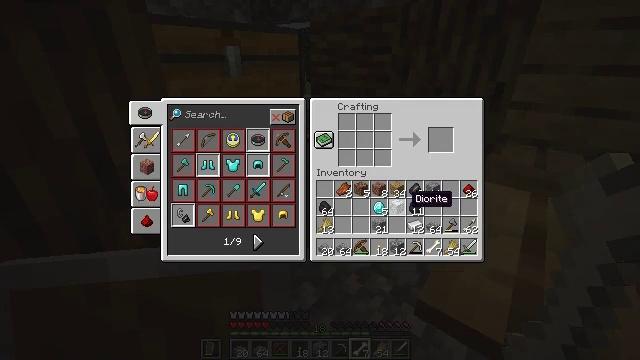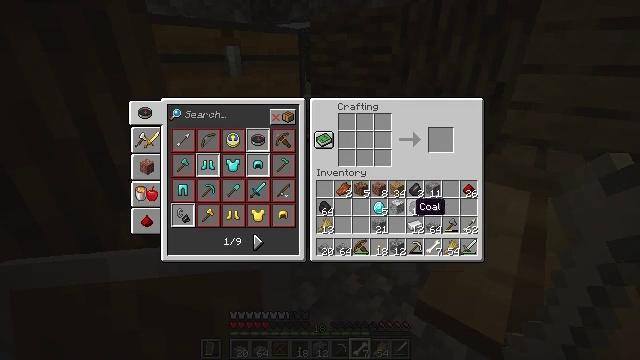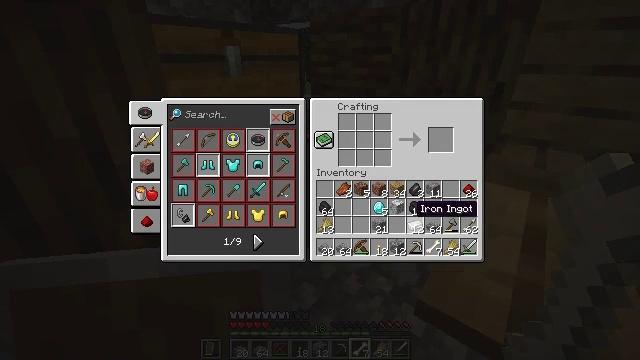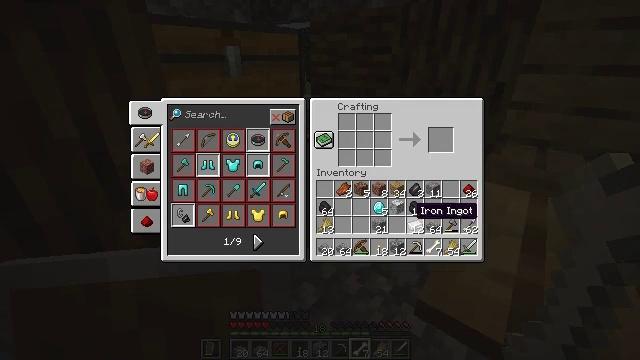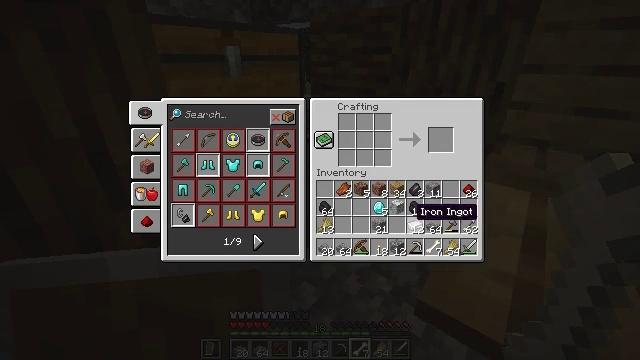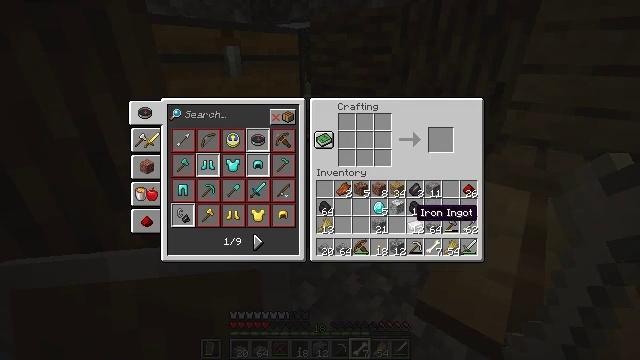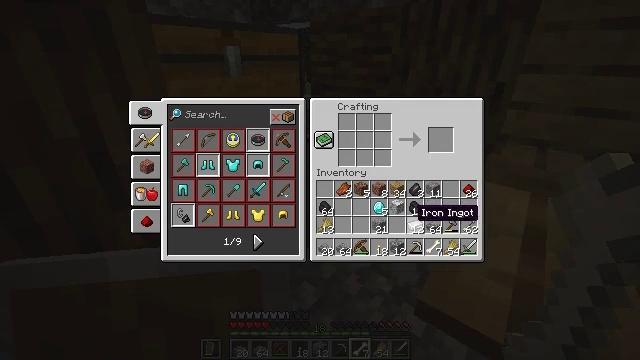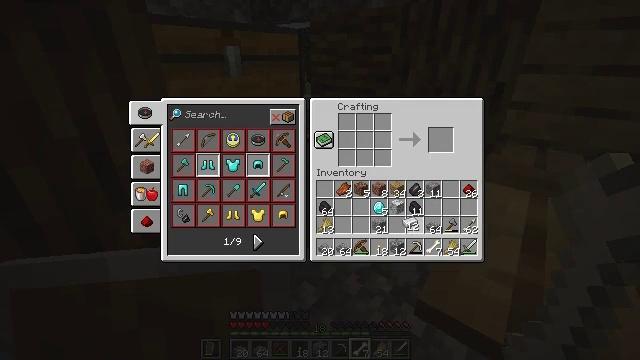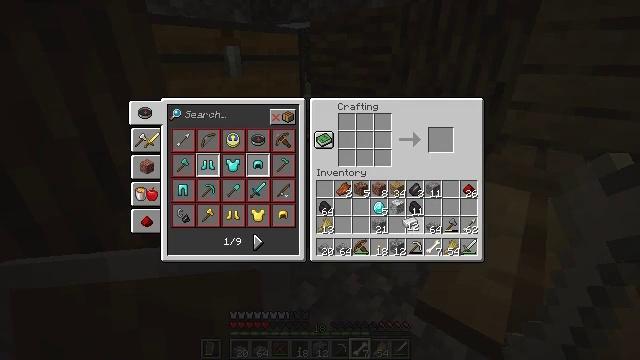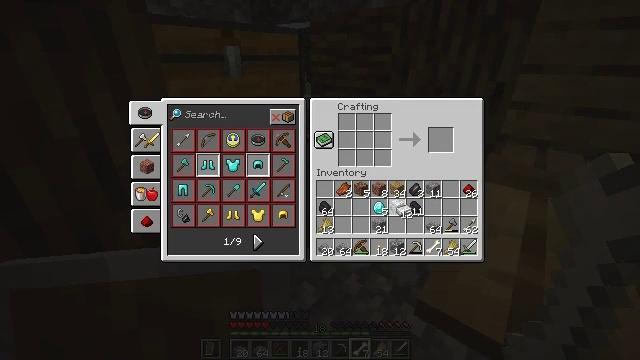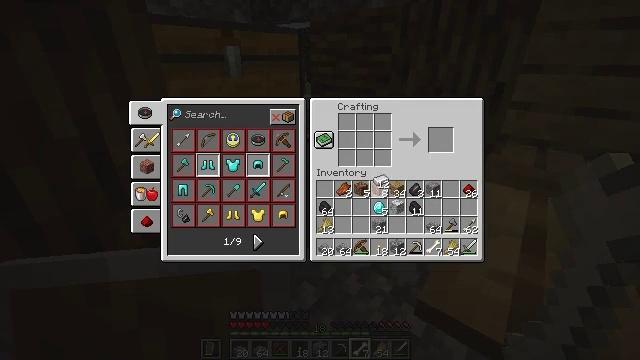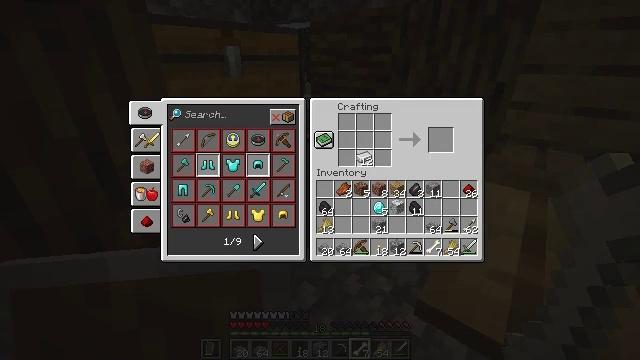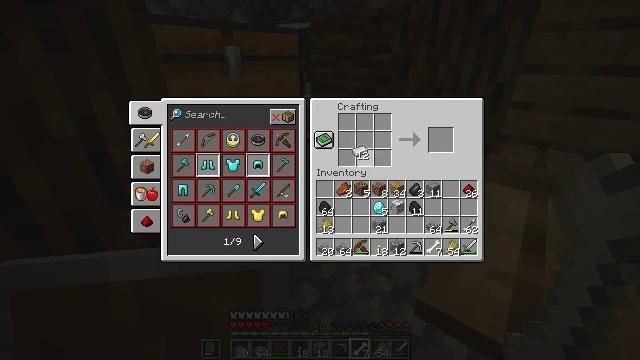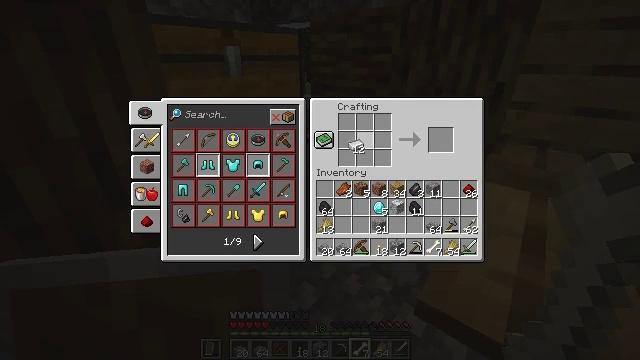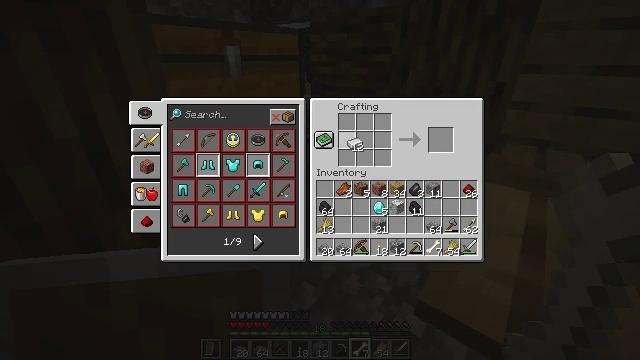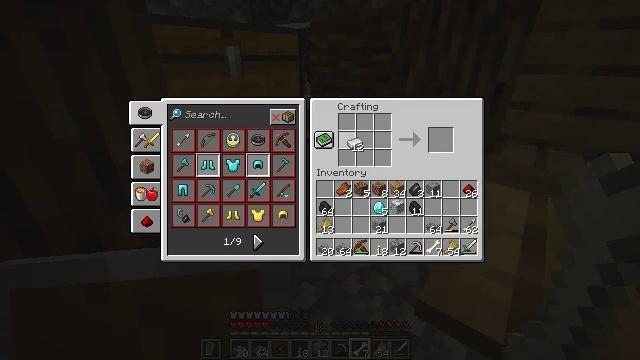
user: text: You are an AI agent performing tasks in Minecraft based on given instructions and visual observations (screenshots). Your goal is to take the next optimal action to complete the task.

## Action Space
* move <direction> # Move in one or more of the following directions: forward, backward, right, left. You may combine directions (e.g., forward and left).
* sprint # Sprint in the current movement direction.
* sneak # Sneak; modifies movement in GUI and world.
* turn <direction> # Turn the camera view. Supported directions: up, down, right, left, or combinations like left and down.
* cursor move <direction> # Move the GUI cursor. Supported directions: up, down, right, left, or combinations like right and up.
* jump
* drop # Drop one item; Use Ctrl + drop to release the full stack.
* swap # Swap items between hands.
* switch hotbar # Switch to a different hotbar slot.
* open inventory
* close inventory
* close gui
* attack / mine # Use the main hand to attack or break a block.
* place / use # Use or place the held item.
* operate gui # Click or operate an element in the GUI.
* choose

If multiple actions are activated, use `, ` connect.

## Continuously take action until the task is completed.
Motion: motion action
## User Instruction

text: Use the crafting table to make shears.
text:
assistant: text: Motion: turn down
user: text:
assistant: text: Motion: no_op
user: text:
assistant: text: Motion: no_op
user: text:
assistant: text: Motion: no_op
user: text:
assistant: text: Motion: no_op
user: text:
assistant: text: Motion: no_op
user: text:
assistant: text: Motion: attack / mine
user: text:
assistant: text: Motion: attack / mine
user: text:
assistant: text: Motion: turn up
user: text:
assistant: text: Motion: turn left and up
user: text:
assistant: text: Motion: turn left and up
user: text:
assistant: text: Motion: no_op
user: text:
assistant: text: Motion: no_op
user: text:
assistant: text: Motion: no_op
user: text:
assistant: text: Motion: no_op
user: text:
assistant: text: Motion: no_op
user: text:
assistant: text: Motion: no_op
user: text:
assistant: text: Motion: no_op
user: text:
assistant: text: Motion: no_op
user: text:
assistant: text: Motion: use / place
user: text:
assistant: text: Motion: use / place
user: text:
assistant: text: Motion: use / place
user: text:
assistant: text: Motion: turn right
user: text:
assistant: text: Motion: no_op
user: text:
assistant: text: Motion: no_op
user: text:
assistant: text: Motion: use / place
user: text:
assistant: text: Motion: use / place
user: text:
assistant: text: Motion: use / place
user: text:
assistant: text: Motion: no_op
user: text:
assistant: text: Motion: turn right and down